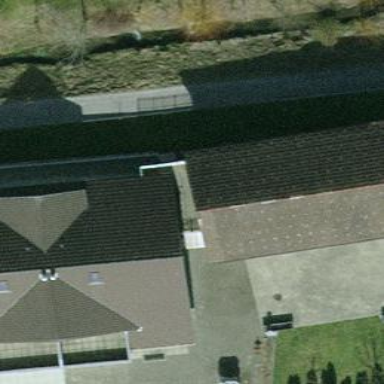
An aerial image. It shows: Semidetached house with gabled roof.